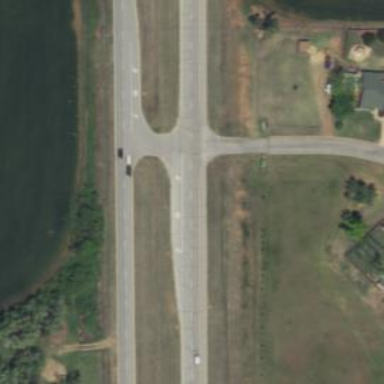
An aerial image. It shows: Stop road.